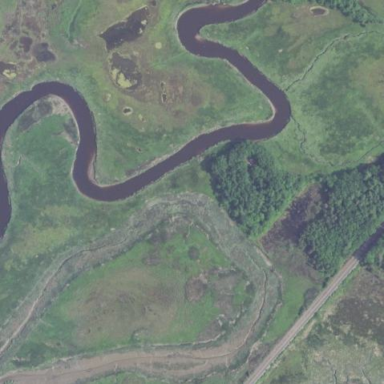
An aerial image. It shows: Saltmarsh wetland area.